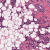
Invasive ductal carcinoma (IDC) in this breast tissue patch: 0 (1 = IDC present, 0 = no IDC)